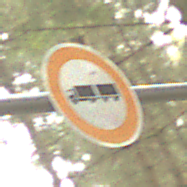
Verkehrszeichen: VerbotLastkraftwagenMitAnhaenger
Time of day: MorningAfternoon
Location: Outdoor (Nature)
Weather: Overcast
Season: Winter
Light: Natural